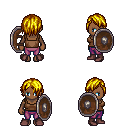
a pixel art fantasy rpg character, female body template, human, dark skin, brown pirate shirt, magenta pants, blonde bangs hairstyle, maroon shoes, shield, four views (front, back, left, right), 2x2 character sprite sheet, small pixel art, hard edges, no anti-aliasing